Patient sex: M
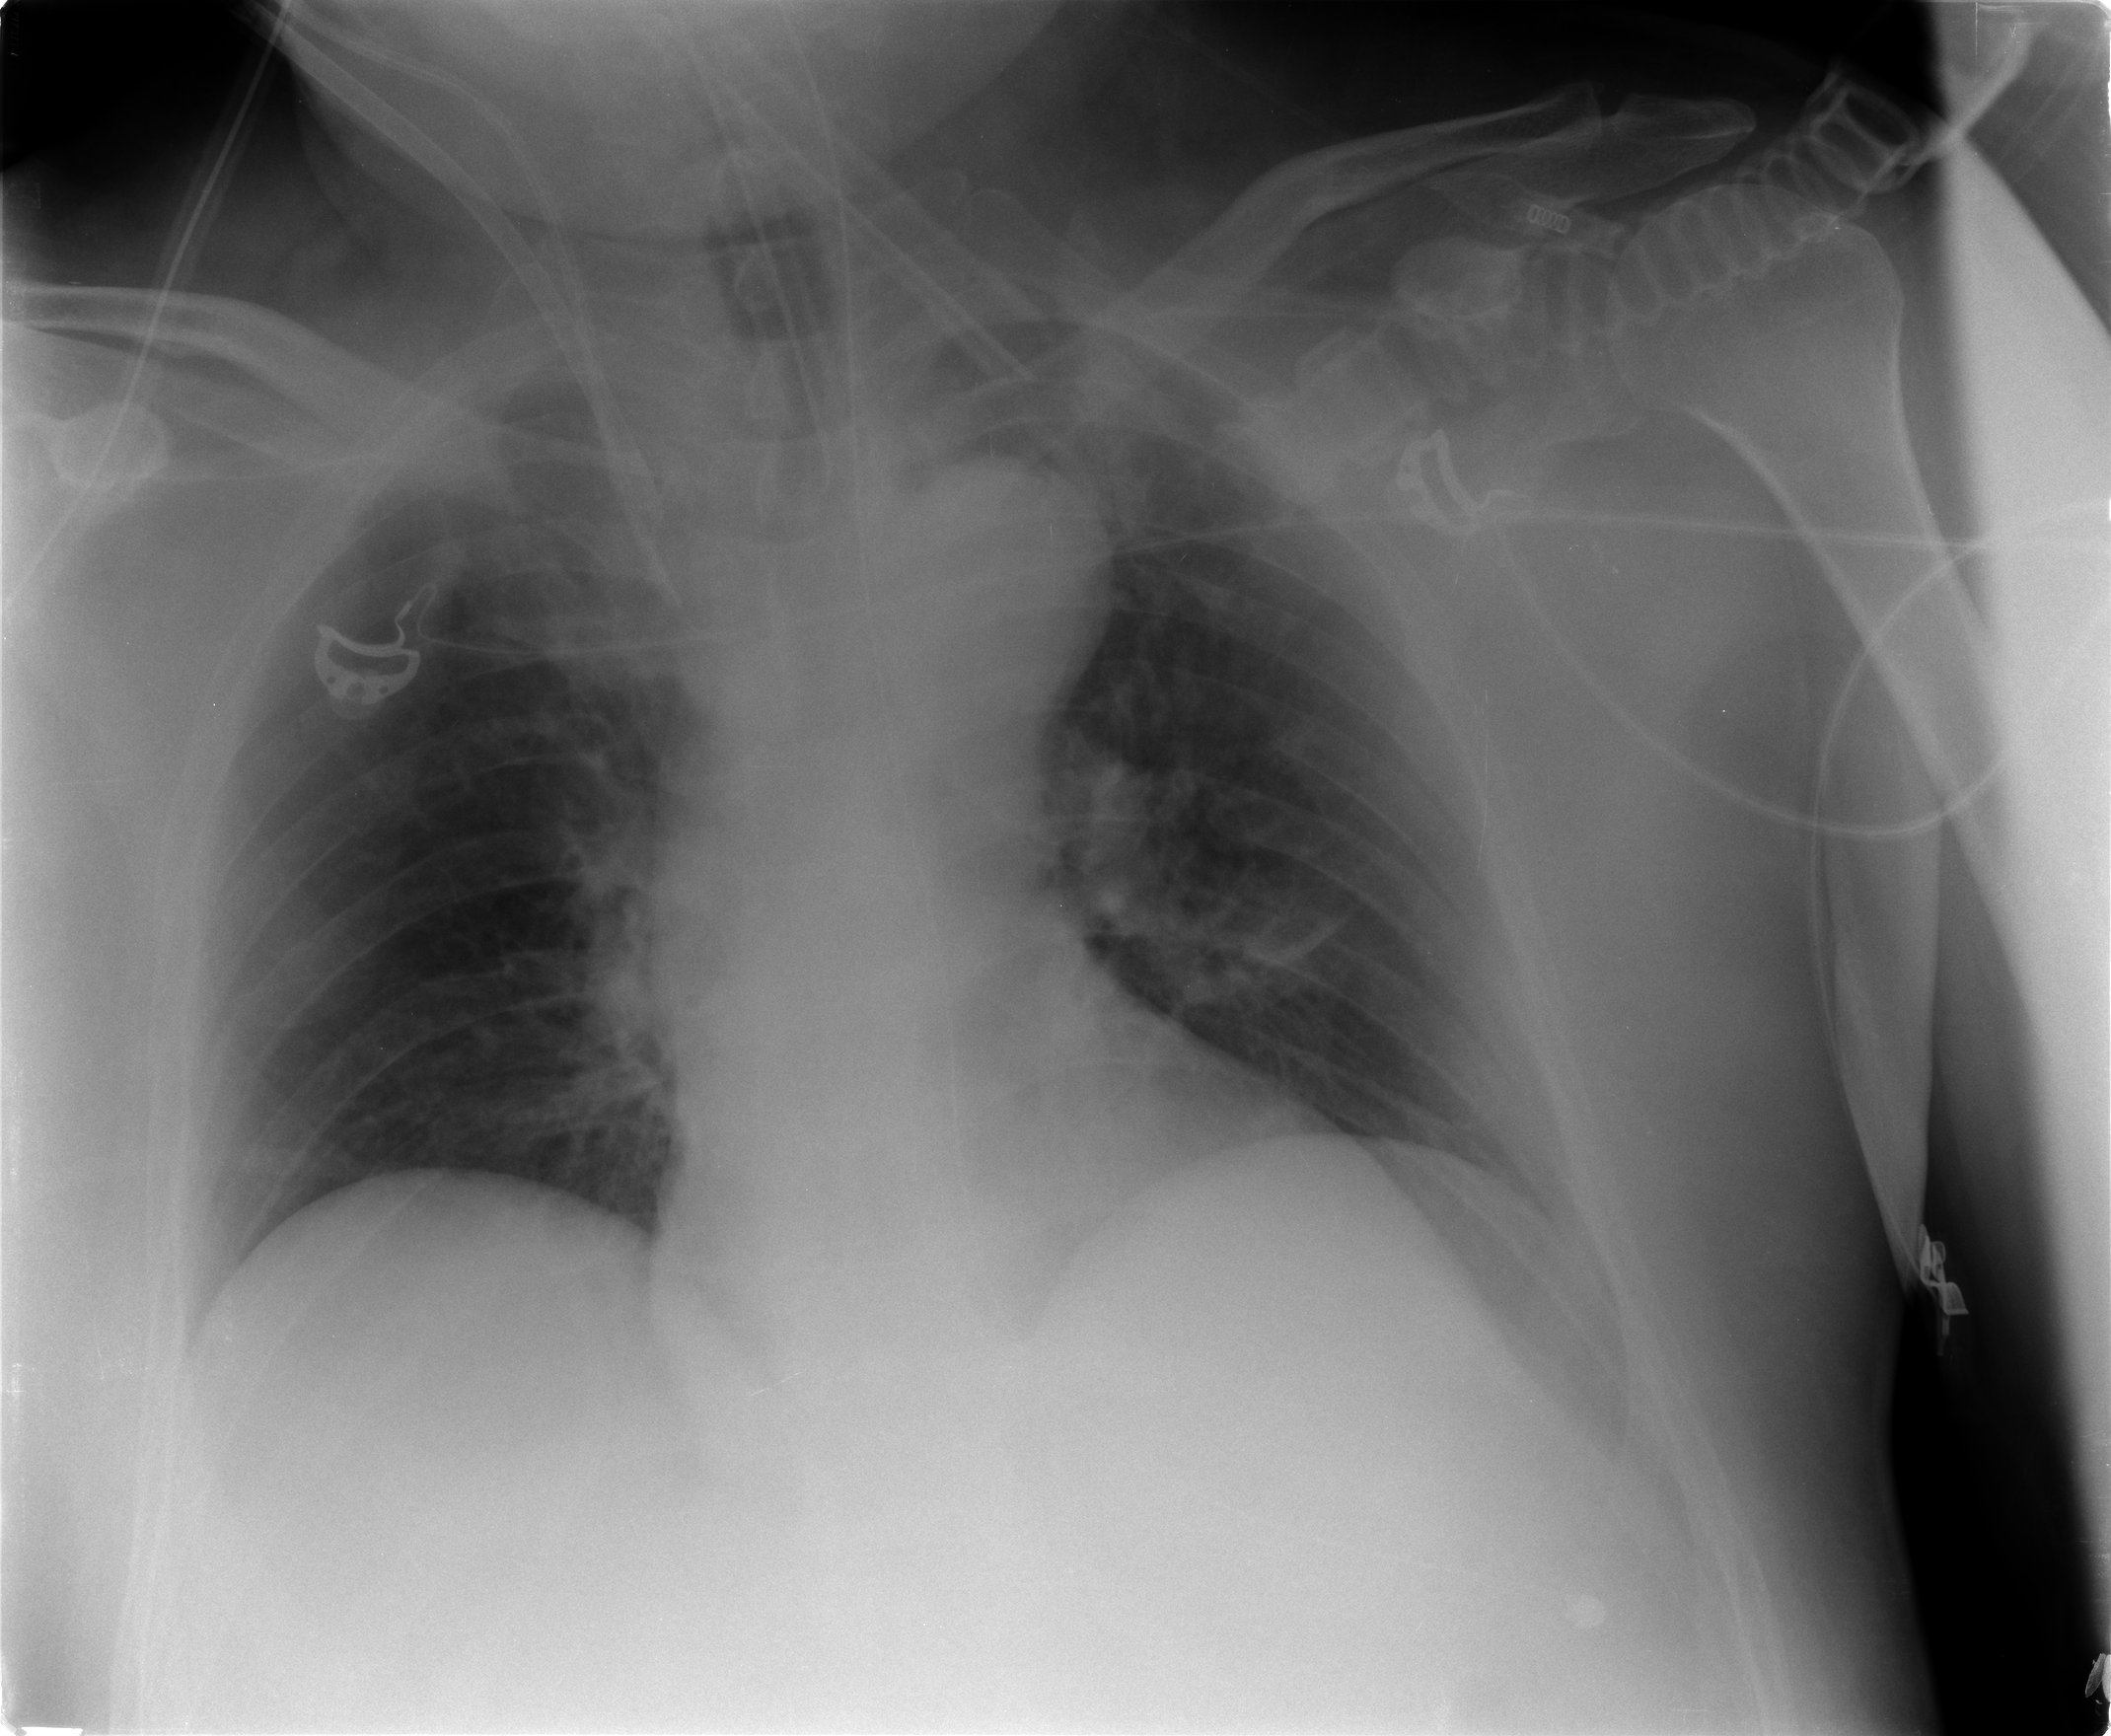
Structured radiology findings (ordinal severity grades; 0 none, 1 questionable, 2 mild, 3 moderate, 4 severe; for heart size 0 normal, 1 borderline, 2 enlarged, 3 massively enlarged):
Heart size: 0
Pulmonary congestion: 0
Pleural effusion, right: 0
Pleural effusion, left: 0
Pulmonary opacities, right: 0
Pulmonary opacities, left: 0
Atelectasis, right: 0
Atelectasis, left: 2